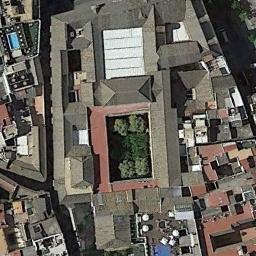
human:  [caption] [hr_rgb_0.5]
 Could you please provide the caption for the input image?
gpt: There are many buildings of different shapes and sizes beside the palace .

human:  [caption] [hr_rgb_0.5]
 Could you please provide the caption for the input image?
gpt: The palace is surrounded by buildings .

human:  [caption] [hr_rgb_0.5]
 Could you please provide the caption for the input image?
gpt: The gray palace is surrounded by lots of other buildings .

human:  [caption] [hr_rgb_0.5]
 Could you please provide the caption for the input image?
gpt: There are many trees around the palace .

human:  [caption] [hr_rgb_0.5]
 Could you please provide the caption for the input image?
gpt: There are some brown buildings beside the palace .